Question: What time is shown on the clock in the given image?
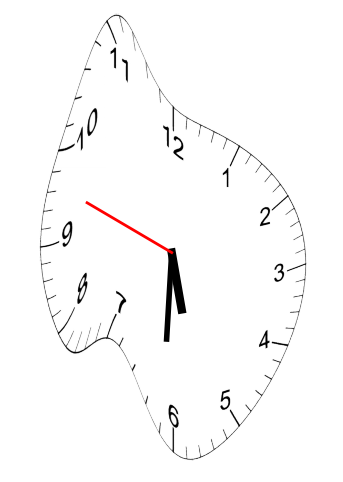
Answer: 05:30:48